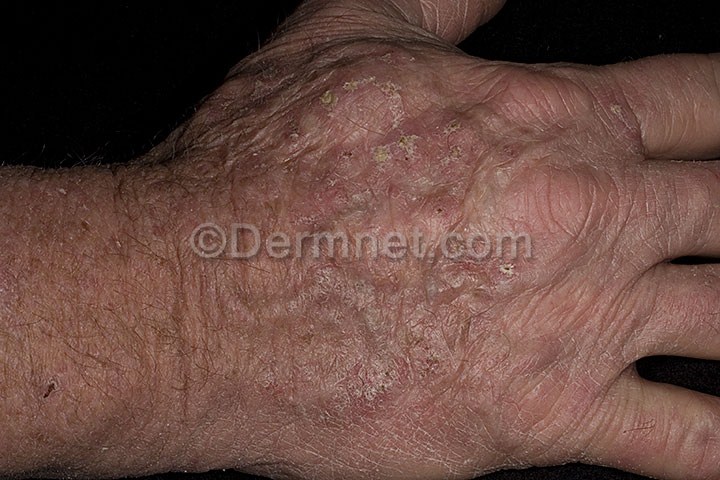
Disease: Actinic Keratosis Basal Cell Carcinoma and other Malignant Lesions